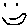
Label: smiley face